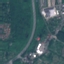
Land use / land cover: Highway